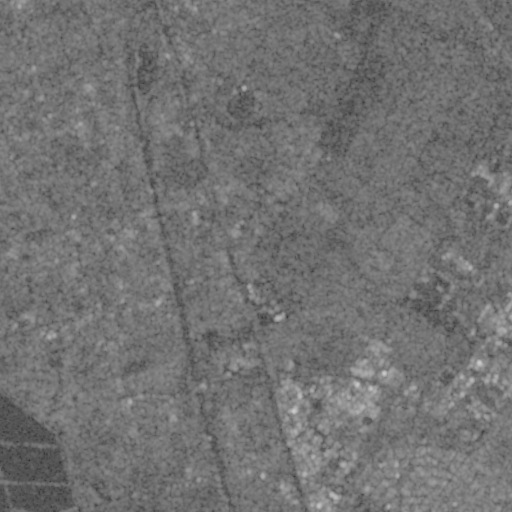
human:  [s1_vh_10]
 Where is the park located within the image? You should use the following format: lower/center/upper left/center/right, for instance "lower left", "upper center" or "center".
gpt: The park is located in the lower right of the image.
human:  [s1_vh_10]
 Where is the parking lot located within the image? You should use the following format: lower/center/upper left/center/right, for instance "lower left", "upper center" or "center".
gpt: The parking lot is located in the center of the image.
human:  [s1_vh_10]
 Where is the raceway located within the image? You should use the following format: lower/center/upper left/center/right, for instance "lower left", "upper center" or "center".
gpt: The raceway is located in the lower center of the image.
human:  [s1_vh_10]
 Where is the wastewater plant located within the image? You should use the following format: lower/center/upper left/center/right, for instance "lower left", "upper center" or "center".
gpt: The wastewater plant is located in the lower left of the image.
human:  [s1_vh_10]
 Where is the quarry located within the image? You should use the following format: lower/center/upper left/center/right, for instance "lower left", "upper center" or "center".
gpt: There is no quarry in the image.

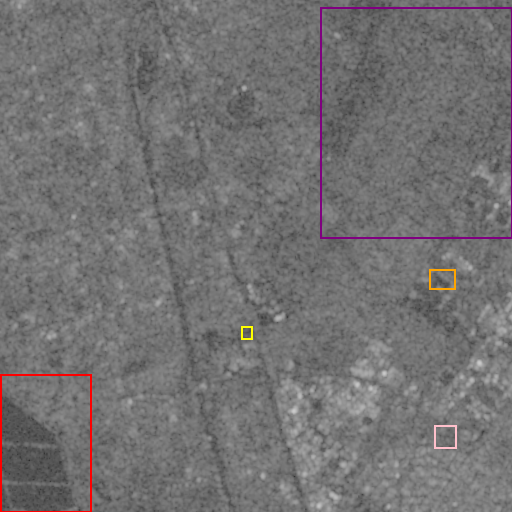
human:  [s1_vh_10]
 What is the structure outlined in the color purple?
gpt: The structure outlined in purple is a crop field.
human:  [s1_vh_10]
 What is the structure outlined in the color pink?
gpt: The structure outlined in pink is a park.
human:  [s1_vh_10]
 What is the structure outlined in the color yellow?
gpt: The structure outlined in yellow is a parking lot.
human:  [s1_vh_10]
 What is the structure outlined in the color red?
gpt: The structure outlined in red is a wastewater plant.
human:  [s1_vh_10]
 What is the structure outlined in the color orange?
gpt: The structure outlined in orange is a building.
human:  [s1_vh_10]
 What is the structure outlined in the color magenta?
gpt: There is no magenta outline.